Question: The picture shows the balloon popping problem. You need to pop all the balloons in a certain order. The reward for a popped balloon is the product of itself and the values on the left and right balloons. If there is no balloon on the left or right, multiply the value of the balloon on the left or right by 1. You need only find the total maximum reward. Give me the number.
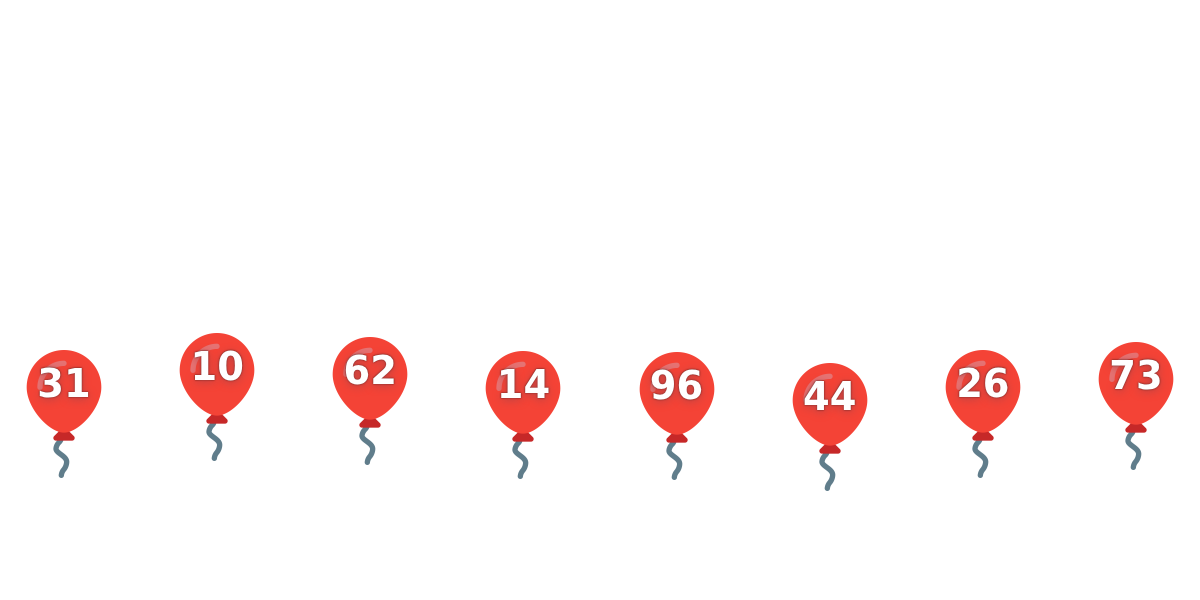
Answer: 1071550